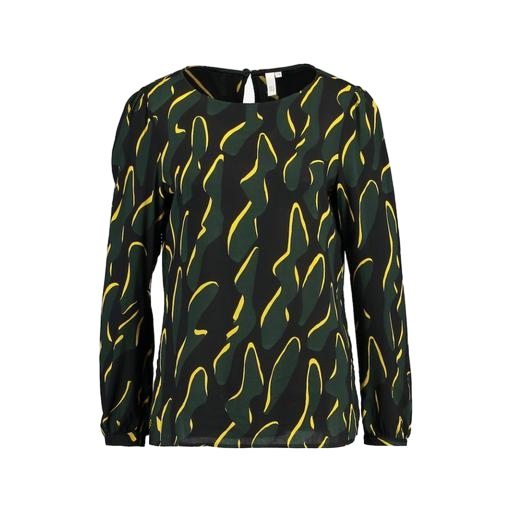
green printed shirt, black petite printed top only macy, black/yellow patterned shirt, white background